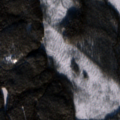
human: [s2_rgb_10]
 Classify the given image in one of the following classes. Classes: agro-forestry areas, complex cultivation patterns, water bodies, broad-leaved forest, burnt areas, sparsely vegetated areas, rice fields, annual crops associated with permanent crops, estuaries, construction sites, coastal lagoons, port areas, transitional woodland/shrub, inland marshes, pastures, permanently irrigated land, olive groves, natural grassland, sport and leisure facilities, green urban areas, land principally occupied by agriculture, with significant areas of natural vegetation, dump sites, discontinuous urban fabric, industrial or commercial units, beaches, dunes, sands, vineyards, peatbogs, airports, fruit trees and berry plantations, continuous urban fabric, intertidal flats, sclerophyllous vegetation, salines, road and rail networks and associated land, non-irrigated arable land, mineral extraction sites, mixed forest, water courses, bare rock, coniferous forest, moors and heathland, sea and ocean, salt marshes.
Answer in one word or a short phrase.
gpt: coniferous forest, transitional woodland/shrub, peatbogs